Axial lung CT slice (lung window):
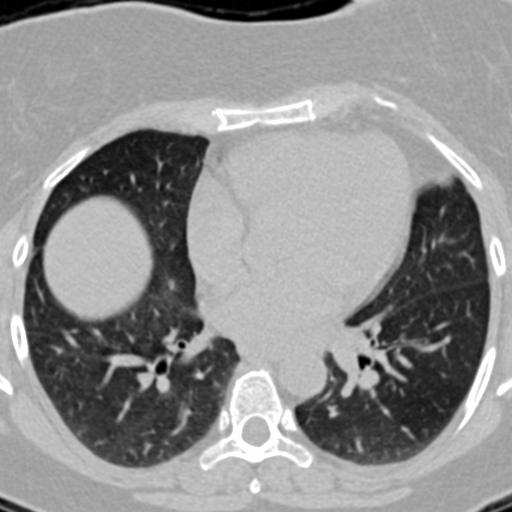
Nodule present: no